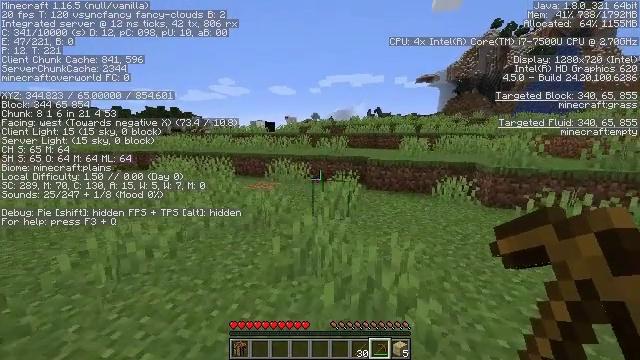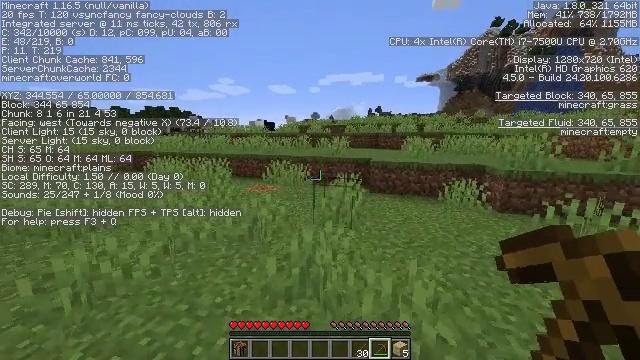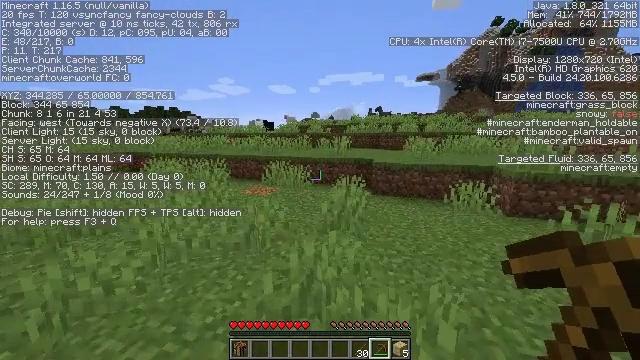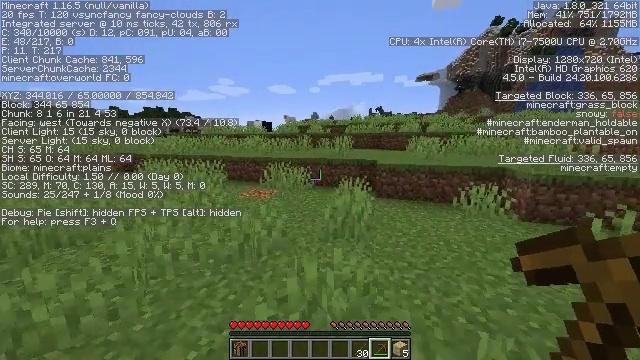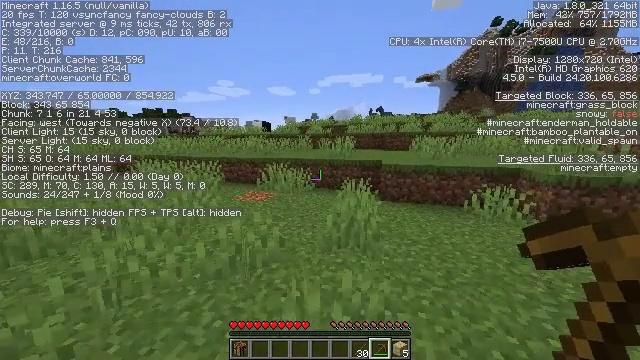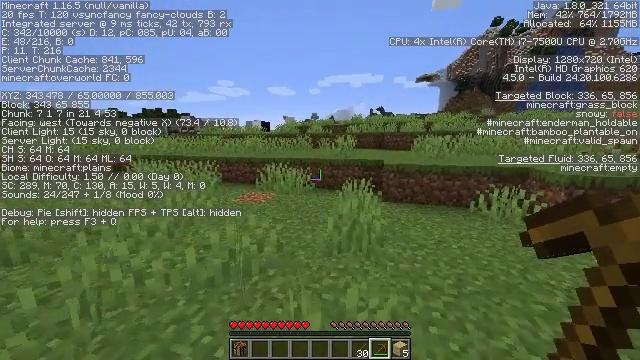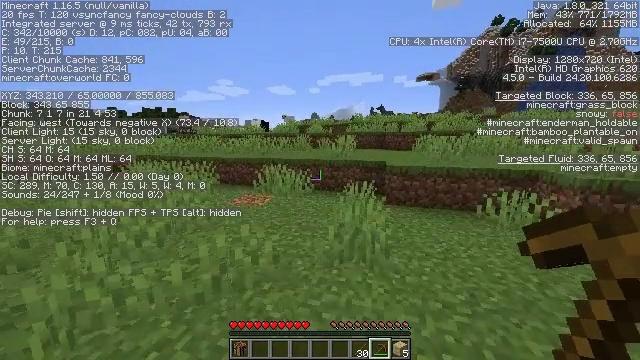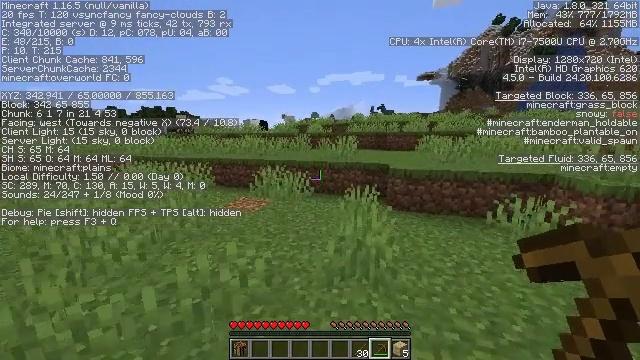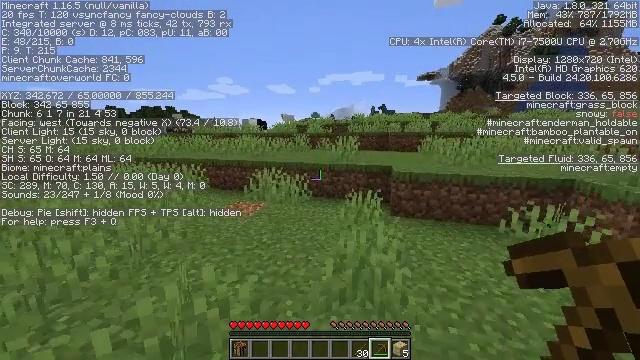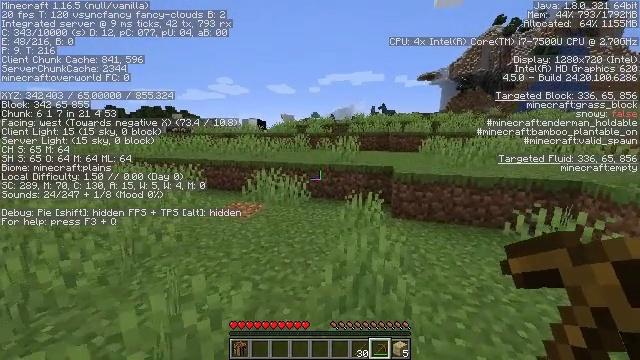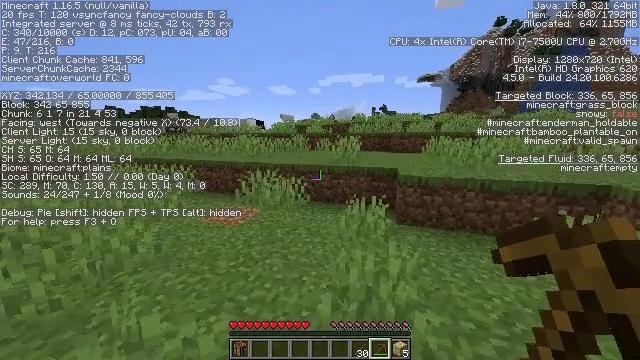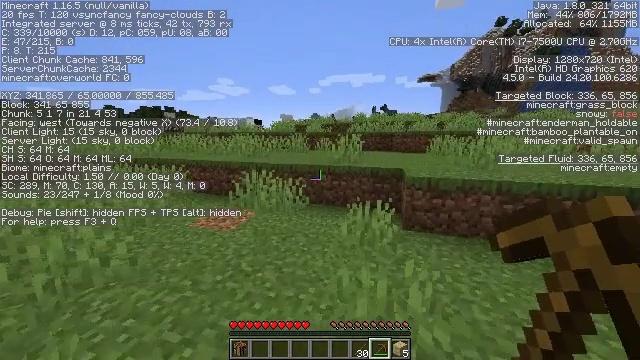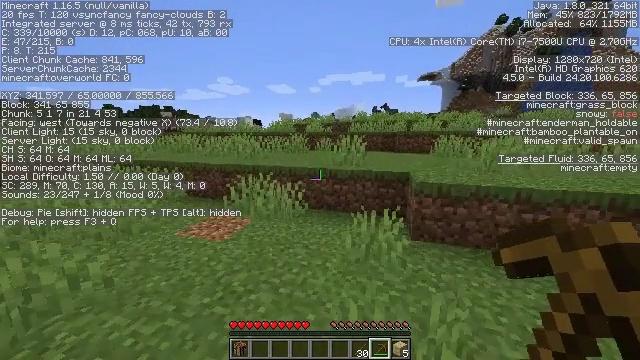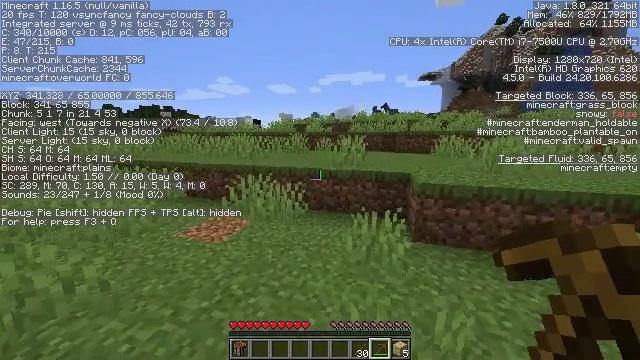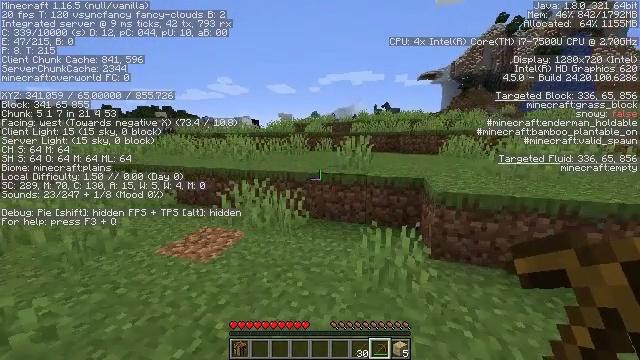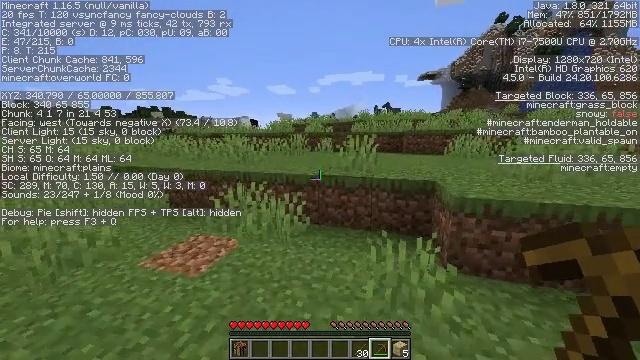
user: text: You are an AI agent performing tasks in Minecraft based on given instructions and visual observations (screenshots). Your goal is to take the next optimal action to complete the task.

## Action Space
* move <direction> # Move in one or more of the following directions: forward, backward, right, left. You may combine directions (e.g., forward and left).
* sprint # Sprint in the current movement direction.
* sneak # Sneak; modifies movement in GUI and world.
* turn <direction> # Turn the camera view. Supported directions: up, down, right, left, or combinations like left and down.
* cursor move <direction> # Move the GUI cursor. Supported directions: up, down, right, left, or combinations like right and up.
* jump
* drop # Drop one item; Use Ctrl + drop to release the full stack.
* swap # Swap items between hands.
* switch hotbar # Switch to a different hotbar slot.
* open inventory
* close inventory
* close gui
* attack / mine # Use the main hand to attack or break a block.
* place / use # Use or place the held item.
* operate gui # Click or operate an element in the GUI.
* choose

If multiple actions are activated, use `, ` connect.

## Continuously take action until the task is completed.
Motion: motion action
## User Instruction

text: Dig up the grass block for dirt.
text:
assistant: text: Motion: move forward, sprint
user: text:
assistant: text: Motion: move forward, sprint
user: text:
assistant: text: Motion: move forward, sprint
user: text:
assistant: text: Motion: move forward, sprint
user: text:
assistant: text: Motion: move forward, sprint
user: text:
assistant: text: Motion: move forward, sprint
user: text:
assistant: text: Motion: move forward, sprint
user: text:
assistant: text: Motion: move forward, sprint
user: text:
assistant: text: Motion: move forward, sprint
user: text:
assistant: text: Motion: move forward, sprint
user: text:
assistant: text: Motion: move forward, sprint
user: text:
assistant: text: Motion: move forward, sprint
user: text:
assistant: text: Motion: move forward, sprint
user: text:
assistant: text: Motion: move forward, sprint
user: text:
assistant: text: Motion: move forward, sprint
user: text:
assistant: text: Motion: move forward, sprint
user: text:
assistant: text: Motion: move forward, sprint
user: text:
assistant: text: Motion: move forward, sprint
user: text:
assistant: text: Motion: move forward, sprint
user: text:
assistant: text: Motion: move forward, sprint, turn right
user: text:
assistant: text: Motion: move forward, sprint, turn right
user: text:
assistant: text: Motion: move forward, sprint, turn right
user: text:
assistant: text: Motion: move forward, sprint
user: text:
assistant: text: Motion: move forward, sprint
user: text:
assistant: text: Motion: move forward, sprint, jump
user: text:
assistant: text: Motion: move forward, sprint, jump
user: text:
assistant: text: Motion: move forward, sprint, jump
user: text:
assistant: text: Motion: move forward, sprint, jump
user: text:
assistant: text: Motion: move forward, sprint, jump
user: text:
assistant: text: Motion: move forward, sprint, jump